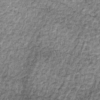
Label: not_dusty